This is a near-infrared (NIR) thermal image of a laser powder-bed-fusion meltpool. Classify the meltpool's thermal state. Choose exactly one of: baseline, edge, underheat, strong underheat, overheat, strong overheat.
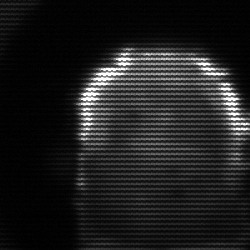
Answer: baseline